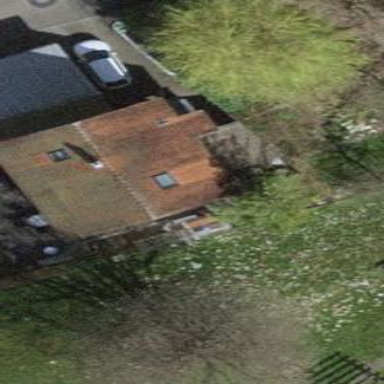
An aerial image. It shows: Detached building.